Question: I'm designing a responsive site, but the header phone number is malfunctioning in iOS devices running Safari. It seems iOS Safari adds an extra '<a>' element with a 'tel:' link to make a phone number linkable:
On desktop browsers
'''
<div class="header-contact clearfix">
<a class="call-now" title="<PHONE>" target="_blank"><PHONE></a>
<a class="email-now" href="mailto:web@federal-lawyer.com" alt="email us now">Email Now</a>
</div>
'''
On Safari for iOS (via XCode simulator)
'''
<div class="header-contact clearfix">
<a class="call-now" title="<PHONE>" target="_blank"><PHONE></a>
<a href="tel:<PHONE>"><PHONE></a>
<a class="email-now" href="mailto:web@federal-lawyer.com" alt="email us now">Email Now</a>
</div>
'''
Now, I know can target that element with something like this:
'''
a.call-now + a[href="tel:<PHONE>"] { display:none; }
'''
Or the original element with 'a.call-now { display:none; }'
The problem with the first solution is (1) that the selector won't work if the phone number changes and (2) the phone number won't be clickable unless I specify a link in the original element, which I don't want to do for desktop devices (I guess I could do a server side conditional statement identifying the user agent, but would that really be the best way?)
The problem with the second solution is that it compromises the design on non-iOS devices at that media break.
What would be the best way to proceed?

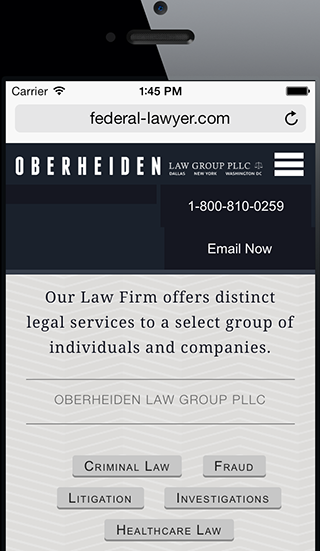
Answer: Remove the 'a' around the phone number. Style the phone number with a 'span' if necessary. Mobile Safari will insert a single 'a' as a child of the 'span'--no duplicate 'a' to worry about hiding. Desktop Safari won't alter the DOM, and the phone number will not be clickable.